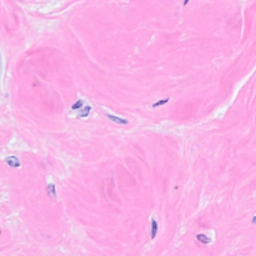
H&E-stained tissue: Breast